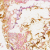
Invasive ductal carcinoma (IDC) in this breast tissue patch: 0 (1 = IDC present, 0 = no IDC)